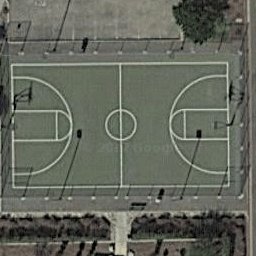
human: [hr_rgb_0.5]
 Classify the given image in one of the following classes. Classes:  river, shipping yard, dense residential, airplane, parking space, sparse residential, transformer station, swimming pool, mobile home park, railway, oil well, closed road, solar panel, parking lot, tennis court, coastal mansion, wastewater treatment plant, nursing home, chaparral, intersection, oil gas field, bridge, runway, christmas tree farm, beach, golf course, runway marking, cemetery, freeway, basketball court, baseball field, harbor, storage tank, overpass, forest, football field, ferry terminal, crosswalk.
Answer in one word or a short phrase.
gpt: basketball court